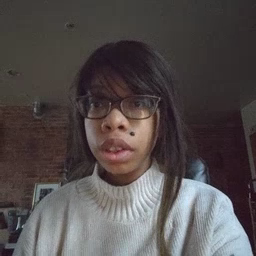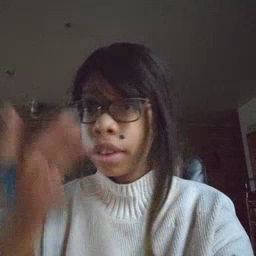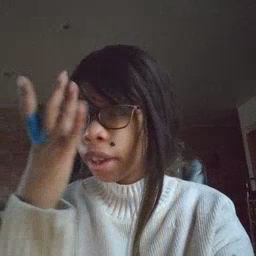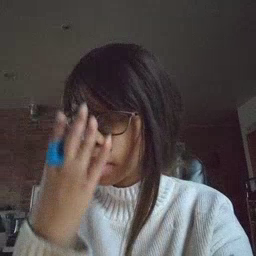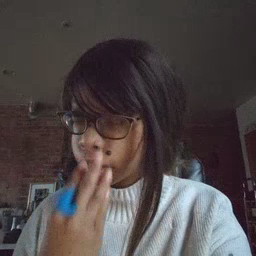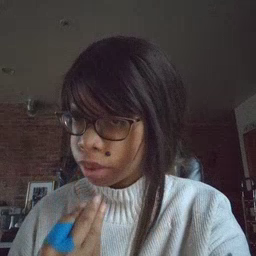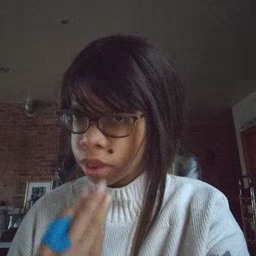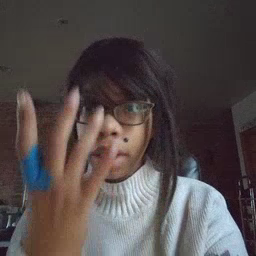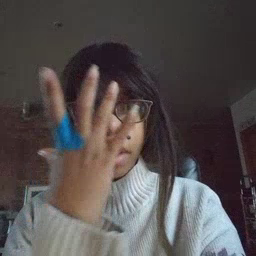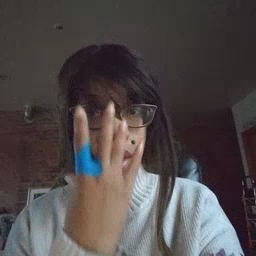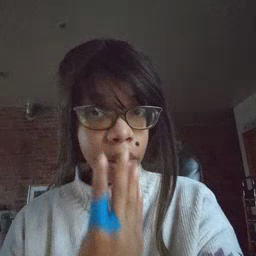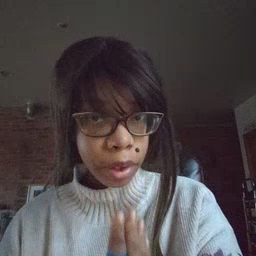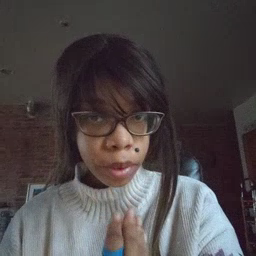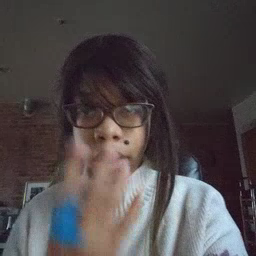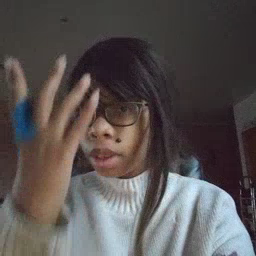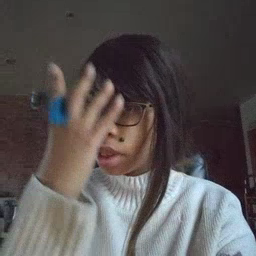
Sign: sleep